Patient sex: M
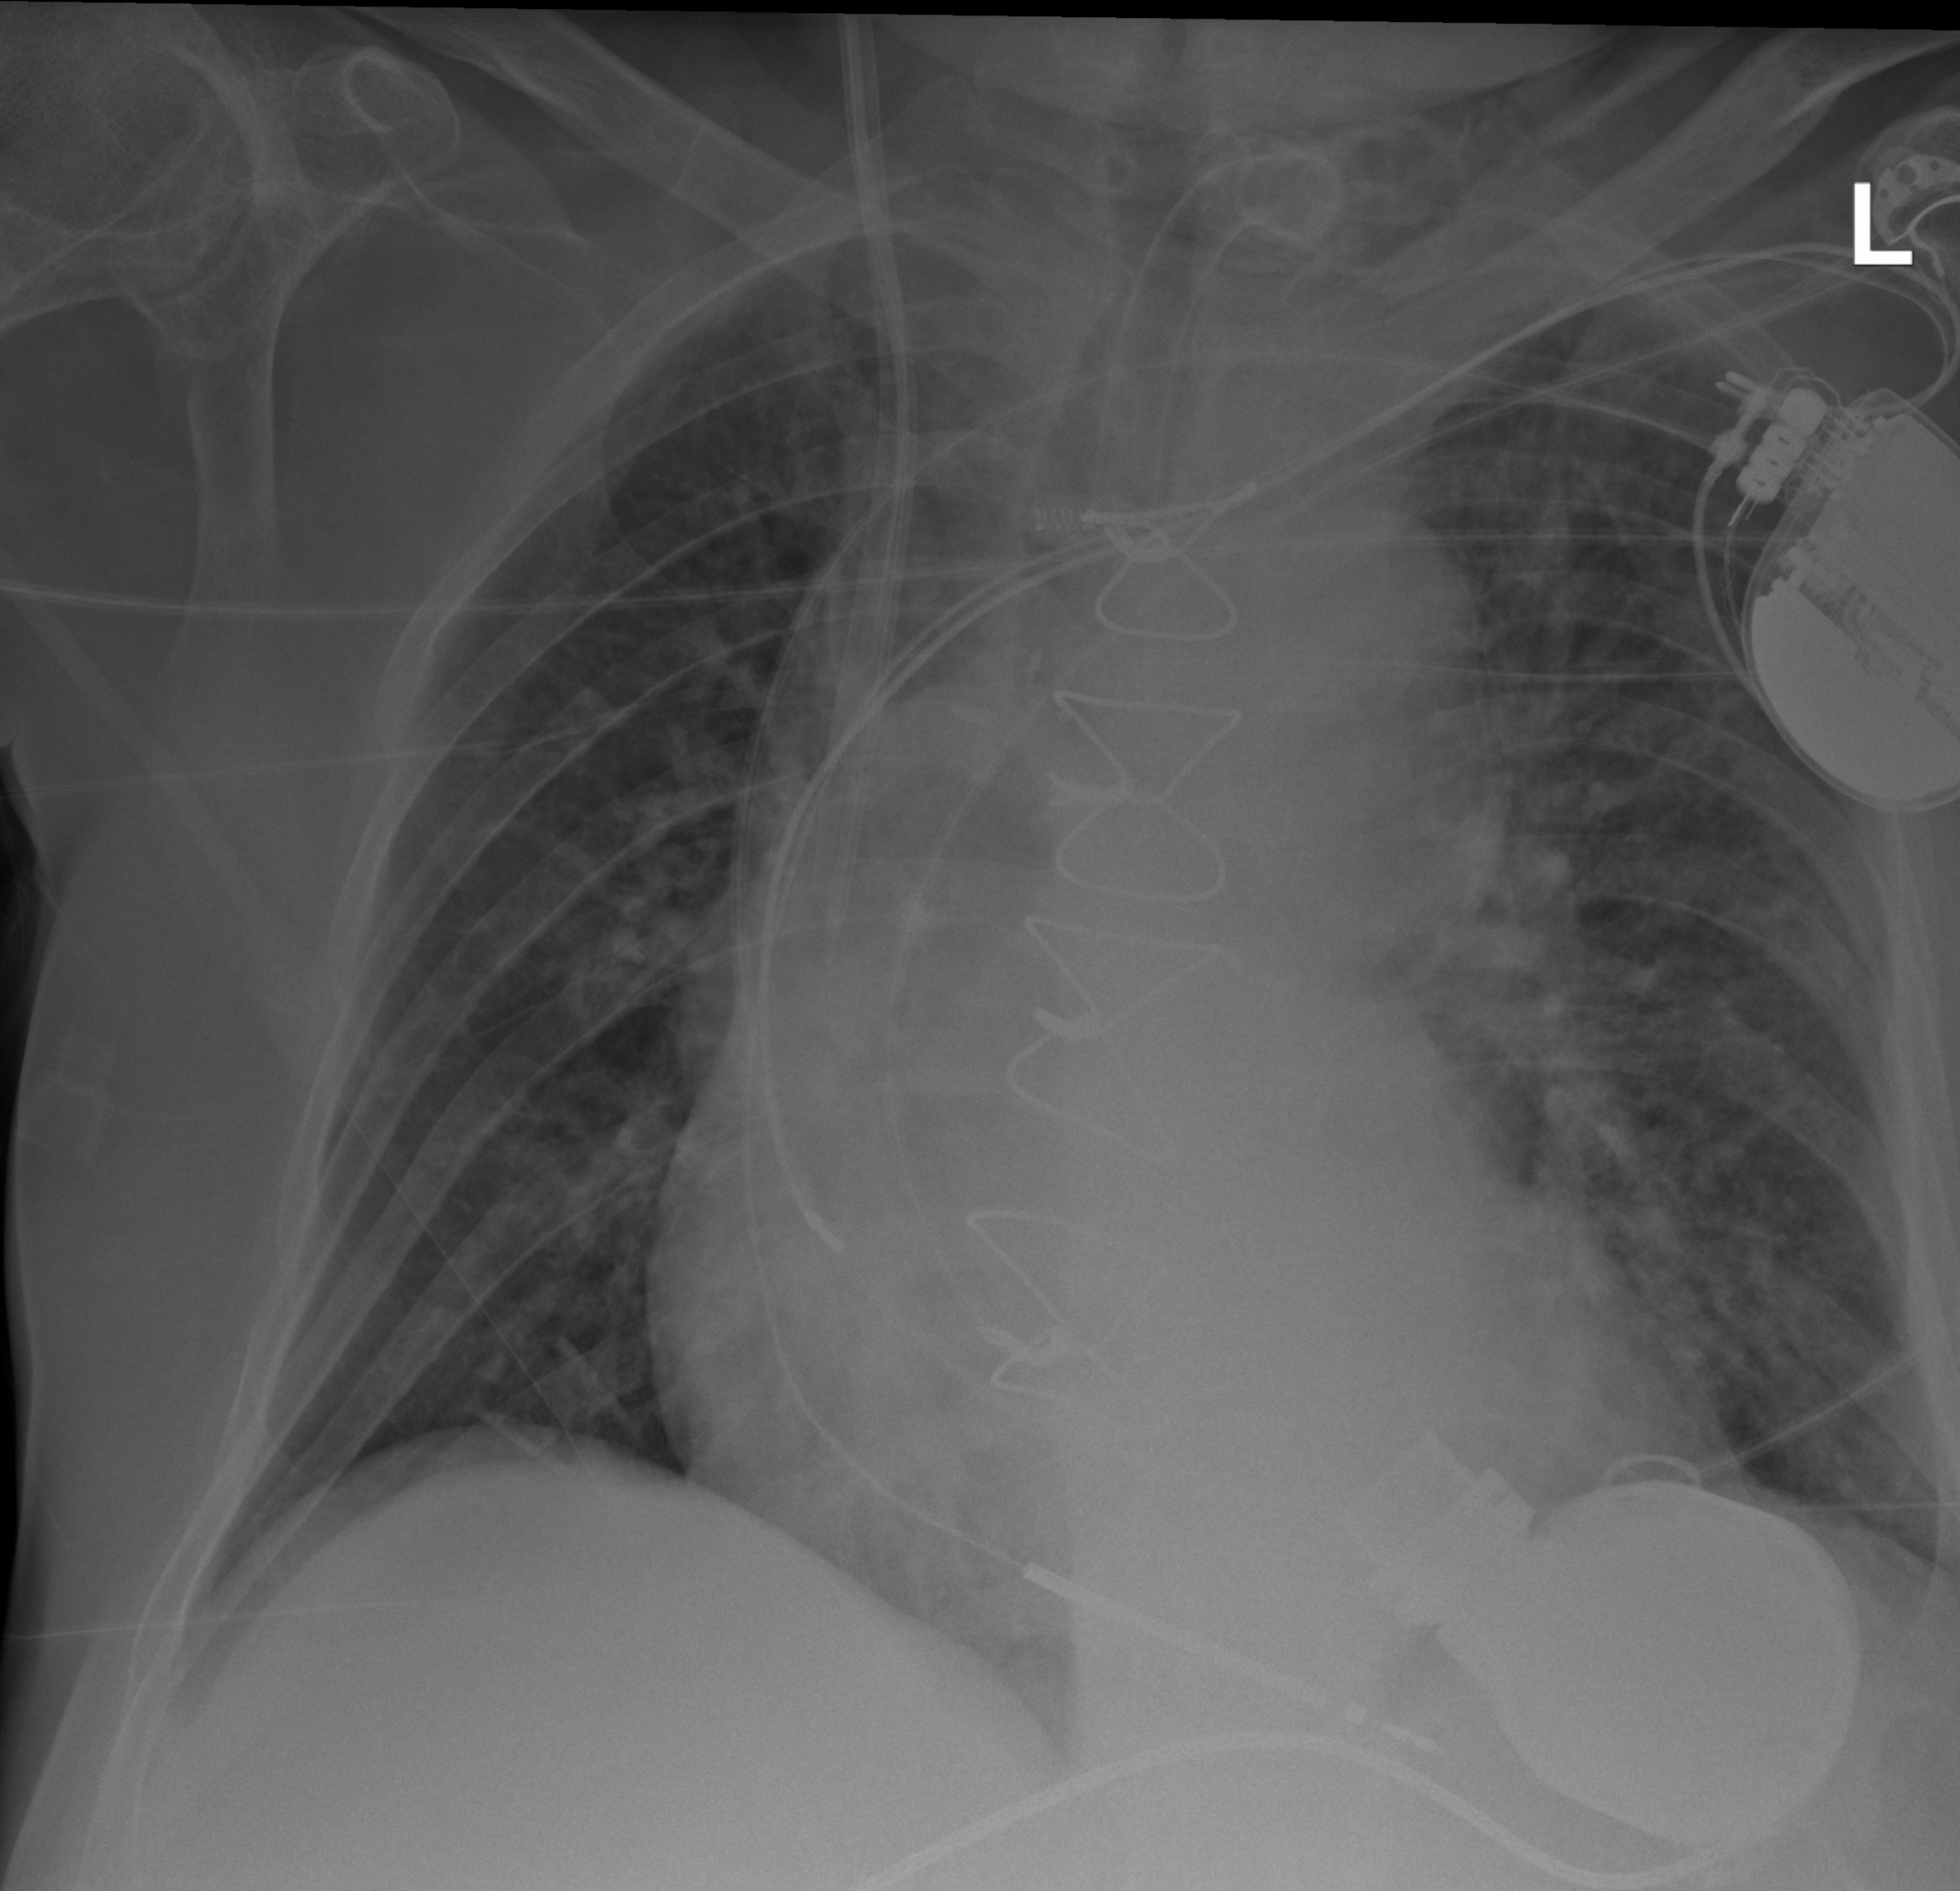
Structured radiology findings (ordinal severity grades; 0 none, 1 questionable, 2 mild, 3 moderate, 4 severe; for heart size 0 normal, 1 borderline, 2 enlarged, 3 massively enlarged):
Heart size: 2
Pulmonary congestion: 2
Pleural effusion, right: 0
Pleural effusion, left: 0
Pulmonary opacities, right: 0
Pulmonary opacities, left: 2
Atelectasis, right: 0
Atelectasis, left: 2